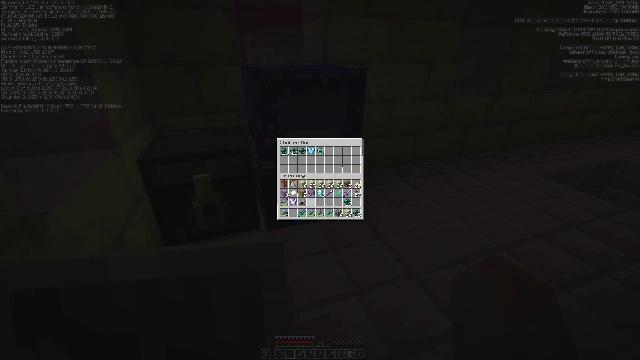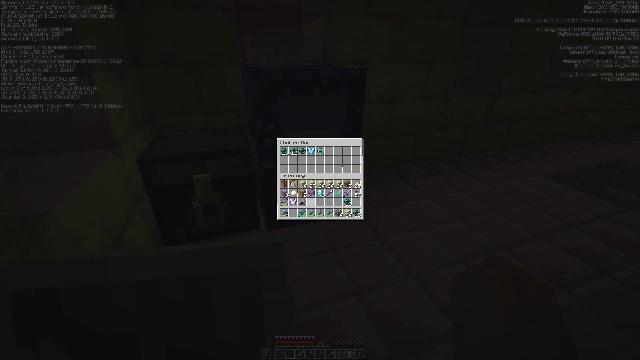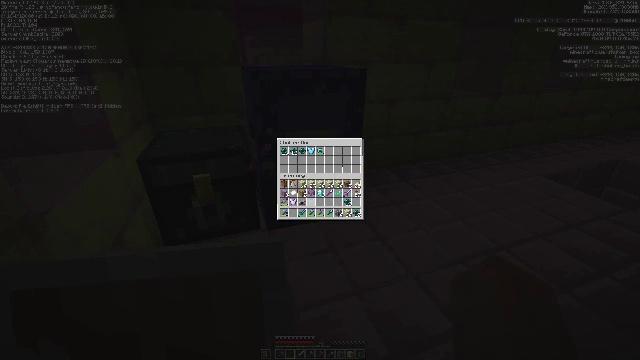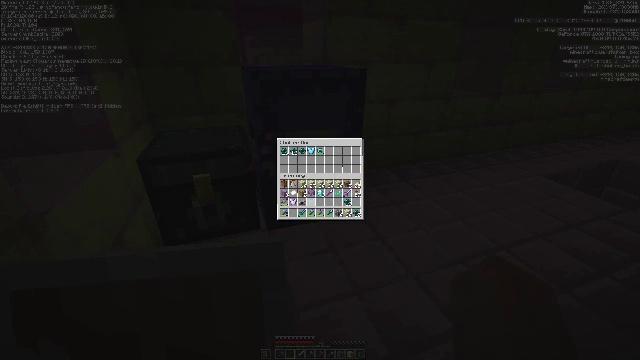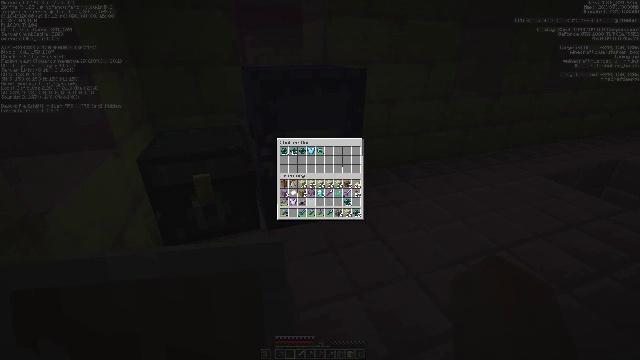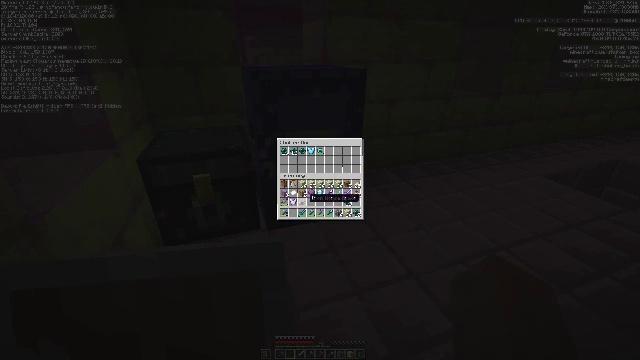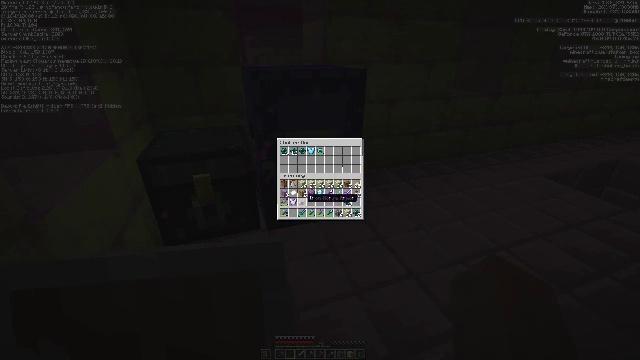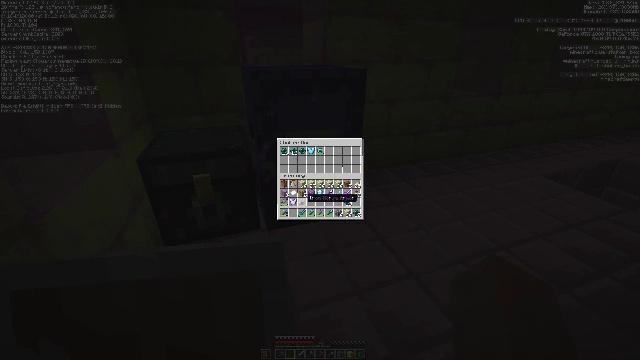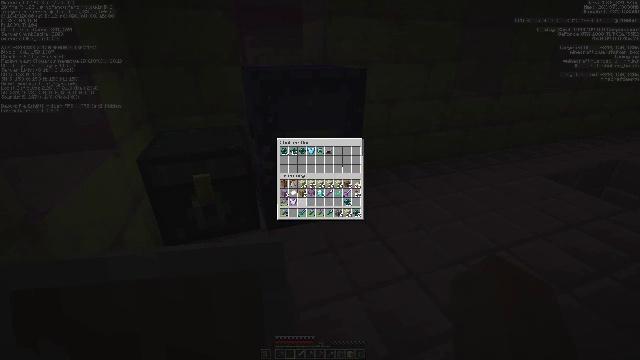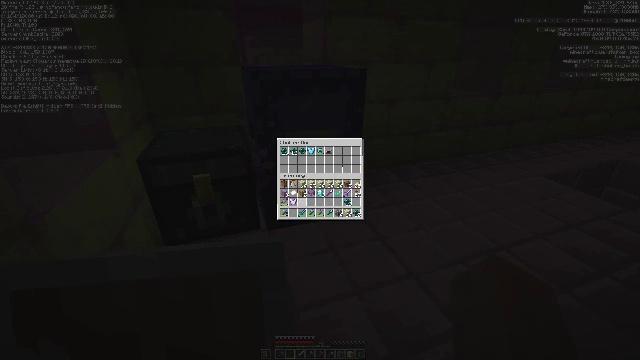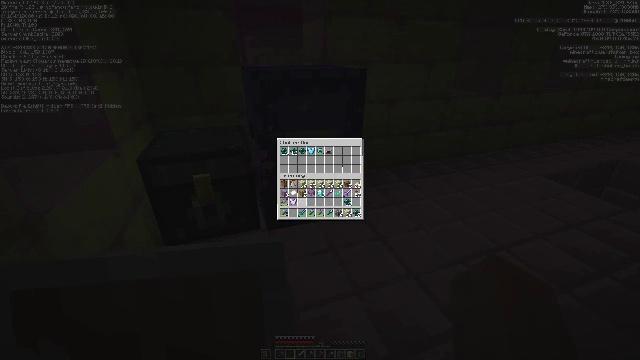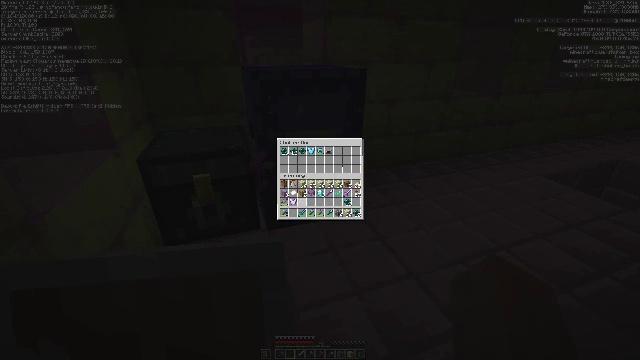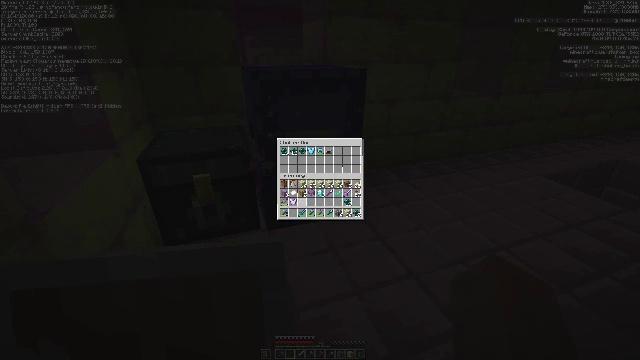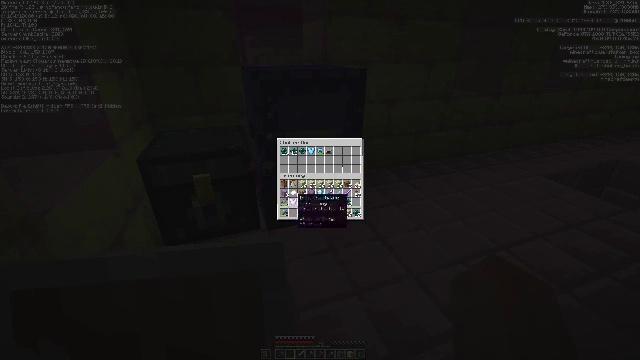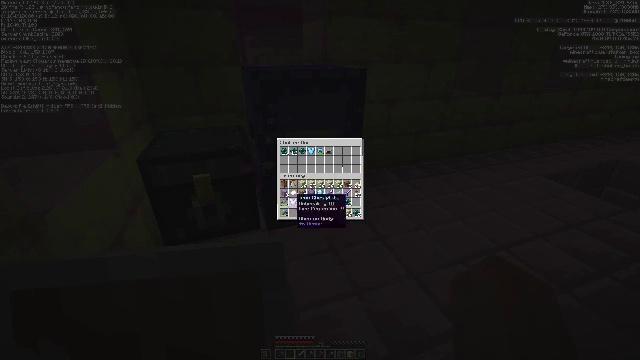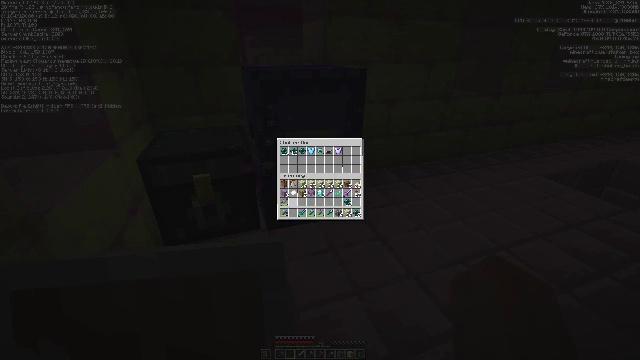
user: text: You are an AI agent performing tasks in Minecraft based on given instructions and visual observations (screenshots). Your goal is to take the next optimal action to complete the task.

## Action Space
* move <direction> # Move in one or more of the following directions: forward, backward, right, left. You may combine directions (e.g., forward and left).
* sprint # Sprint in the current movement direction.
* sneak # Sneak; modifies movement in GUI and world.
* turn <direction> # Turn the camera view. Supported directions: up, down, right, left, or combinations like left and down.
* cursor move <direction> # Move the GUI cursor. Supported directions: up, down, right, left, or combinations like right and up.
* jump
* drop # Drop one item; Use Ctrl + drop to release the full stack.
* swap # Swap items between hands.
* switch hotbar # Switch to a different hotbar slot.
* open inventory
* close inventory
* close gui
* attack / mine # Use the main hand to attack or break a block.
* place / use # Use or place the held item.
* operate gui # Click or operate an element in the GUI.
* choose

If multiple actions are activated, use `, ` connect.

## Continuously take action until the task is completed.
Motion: motion action
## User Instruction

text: Attack the blue shulker box to gather it.
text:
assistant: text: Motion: sneak, attack / mine
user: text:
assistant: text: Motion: sneak
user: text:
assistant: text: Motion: sneak
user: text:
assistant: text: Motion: sneak
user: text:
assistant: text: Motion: sneak, turn left
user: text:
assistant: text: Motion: sneak
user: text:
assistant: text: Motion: sneak
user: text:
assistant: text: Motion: sneak, attack / mine
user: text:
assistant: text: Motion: sneak, attack / mine
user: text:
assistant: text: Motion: sneak, attack / mine
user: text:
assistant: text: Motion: sneak, attack / mine
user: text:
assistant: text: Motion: sneak, turn left
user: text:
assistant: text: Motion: sneak, turn left
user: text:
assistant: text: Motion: sneak
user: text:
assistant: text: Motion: sneak, attack / mine
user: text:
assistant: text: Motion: sneak, attack / mine
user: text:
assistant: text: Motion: sneak, attack / mine
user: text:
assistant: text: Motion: sneak, attack / mine
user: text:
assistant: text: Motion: sneak
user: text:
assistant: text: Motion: sneak
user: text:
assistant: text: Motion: sneak
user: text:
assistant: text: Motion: sneak
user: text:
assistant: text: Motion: sneak
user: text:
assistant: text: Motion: sneak
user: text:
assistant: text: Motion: sneak
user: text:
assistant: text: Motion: sneak
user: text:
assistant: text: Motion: sneak
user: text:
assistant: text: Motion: sneak
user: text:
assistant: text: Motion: sneak
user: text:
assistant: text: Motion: sneak